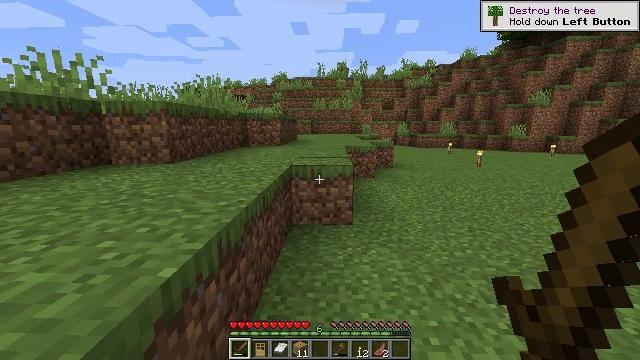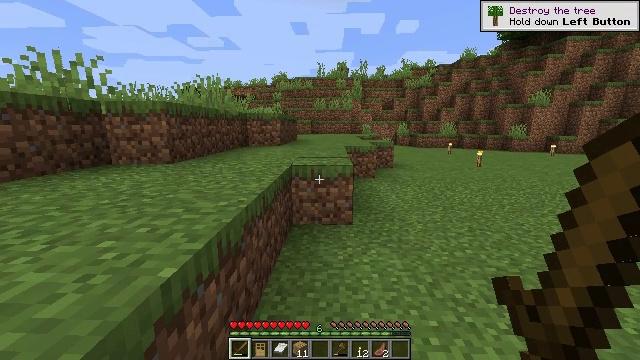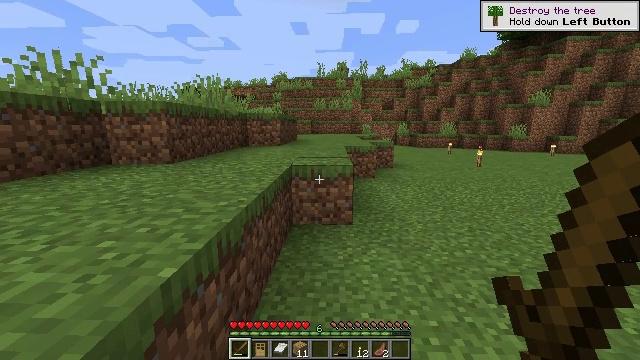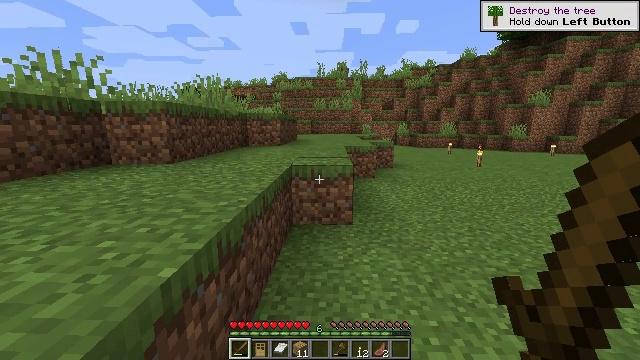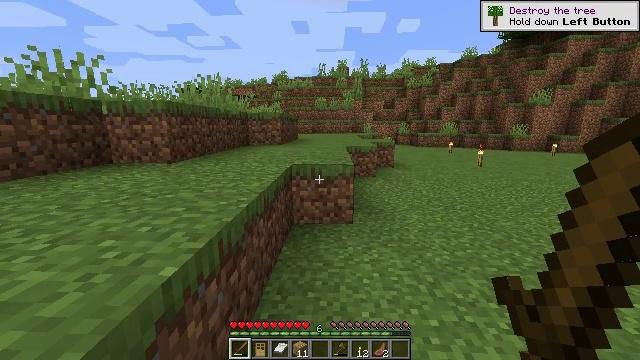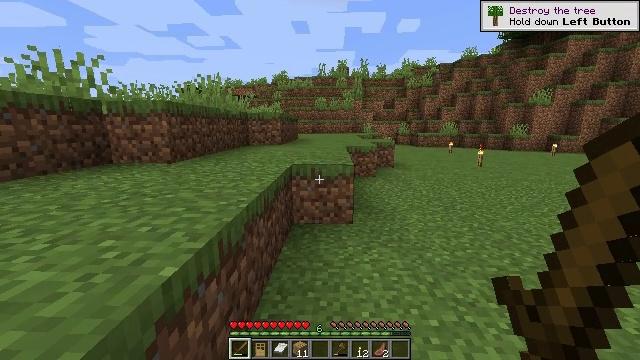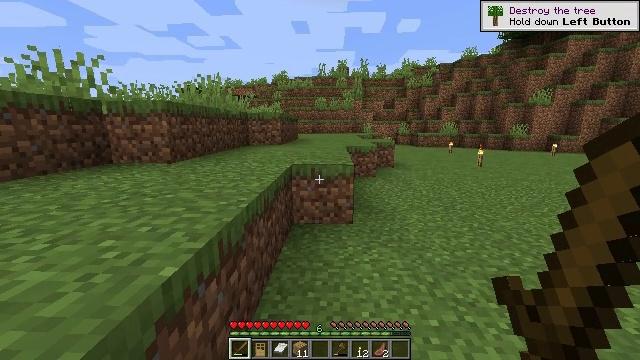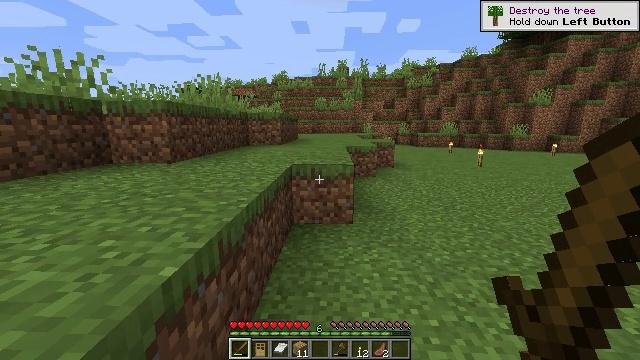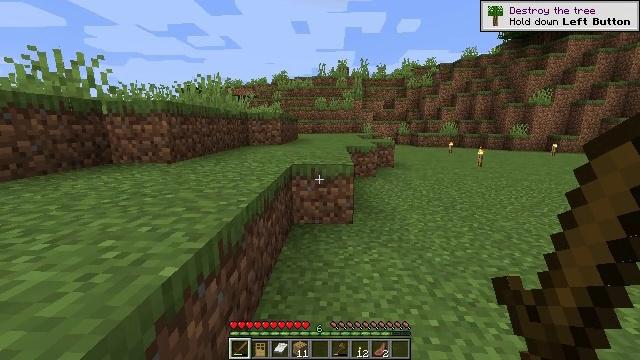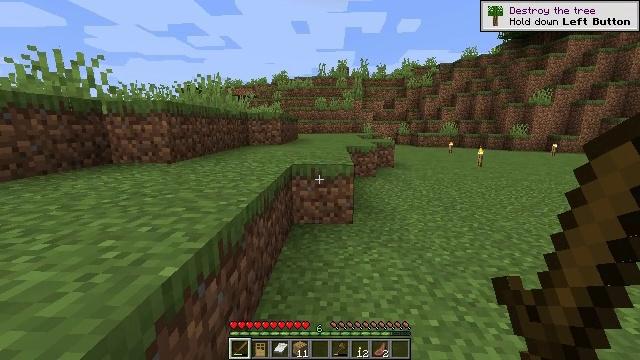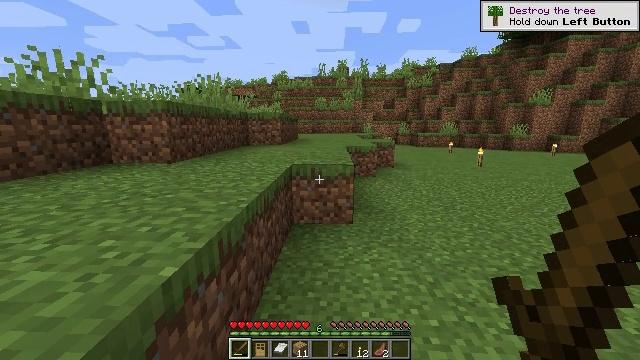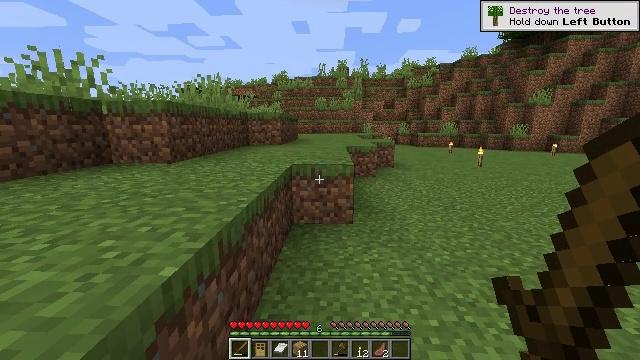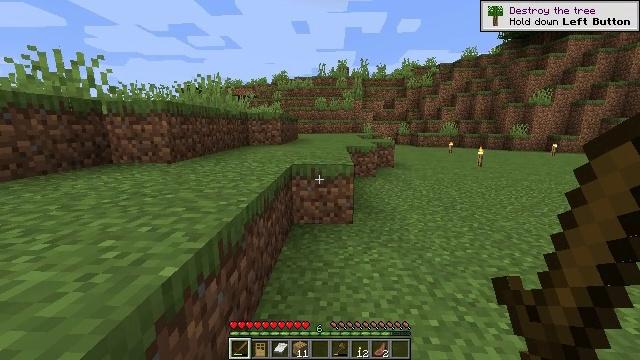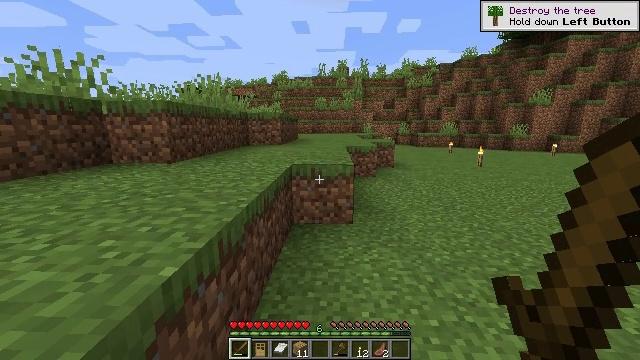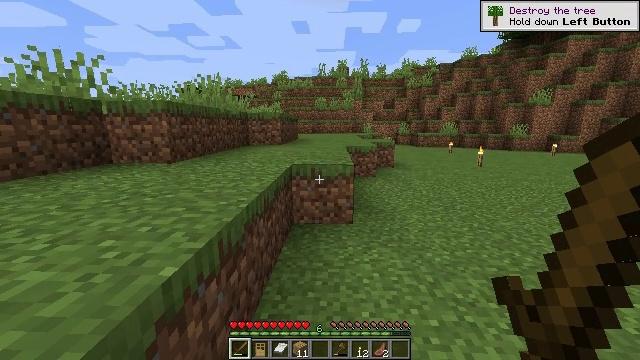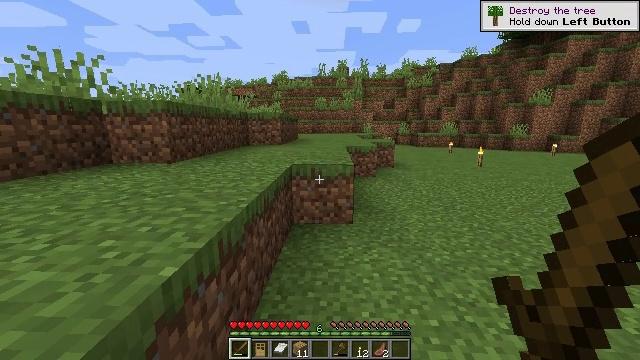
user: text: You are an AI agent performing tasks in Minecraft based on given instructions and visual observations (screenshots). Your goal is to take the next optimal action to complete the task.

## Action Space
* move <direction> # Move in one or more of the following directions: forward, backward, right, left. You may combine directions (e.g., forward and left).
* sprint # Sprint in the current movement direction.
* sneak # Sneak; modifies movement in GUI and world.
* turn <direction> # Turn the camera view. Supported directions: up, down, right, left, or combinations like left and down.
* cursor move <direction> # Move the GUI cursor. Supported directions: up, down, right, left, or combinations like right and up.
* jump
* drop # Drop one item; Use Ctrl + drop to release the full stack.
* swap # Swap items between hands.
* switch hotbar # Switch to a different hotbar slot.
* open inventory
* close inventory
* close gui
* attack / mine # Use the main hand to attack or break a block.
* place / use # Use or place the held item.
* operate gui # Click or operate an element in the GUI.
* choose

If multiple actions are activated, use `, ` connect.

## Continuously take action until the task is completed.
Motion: motion action
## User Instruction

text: Mine grass block from the ground.
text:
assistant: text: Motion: no_op
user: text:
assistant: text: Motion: no_op
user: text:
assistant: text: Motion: no_op
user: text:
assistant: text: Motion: no_op
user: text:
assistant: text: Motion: no_op
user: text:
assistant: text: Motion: no_op
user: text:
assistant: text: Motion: no_op
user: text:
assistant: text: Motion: no_op
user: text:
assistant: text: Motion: no_op
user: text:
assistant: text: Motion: no_op
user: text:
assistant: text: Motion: no_op
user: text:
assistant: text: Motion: no_op
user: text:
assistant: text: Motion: no_op
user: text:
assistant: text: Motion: no_op
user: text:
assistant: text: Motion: no_op
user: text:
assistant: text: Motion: no_op
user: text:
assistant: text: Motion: no_op
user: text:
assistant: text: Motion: no_op
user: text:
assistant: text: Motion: open inventory
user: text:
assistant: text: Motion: open inventory
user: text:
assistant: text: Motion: open inventory
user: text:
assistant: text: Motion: open inventory
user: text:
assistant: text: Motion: no_op
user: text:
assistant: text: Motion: no_op
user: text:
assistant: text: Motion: no_op
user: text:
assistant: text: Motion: no_op
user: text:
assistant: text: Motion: no_op
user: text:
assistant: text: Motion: cursor move right and down
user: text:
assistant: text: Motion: cursor move right and down
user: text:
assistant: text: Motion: cursor move down